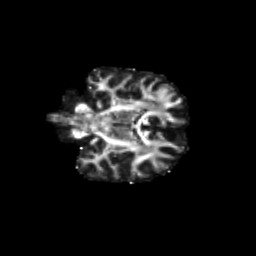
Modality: FA
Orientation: coronal
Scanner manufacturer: siemens
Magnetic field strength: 3 T
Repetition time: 9.2 s
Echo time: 0.084 s